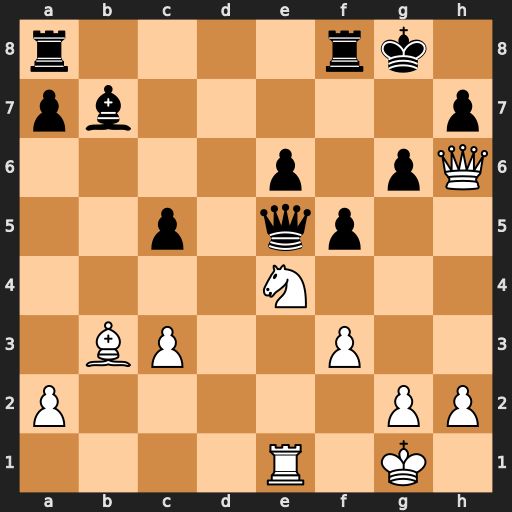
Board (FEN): r4rk1/pb5p/4p1pQ/2p1qp2/4N3/1BP2P2/P5PP/4R1K1
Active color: w
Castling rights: -
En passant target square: -
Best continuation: Nf6+ Qxf6 Rxe6 Kh8 Rxf6